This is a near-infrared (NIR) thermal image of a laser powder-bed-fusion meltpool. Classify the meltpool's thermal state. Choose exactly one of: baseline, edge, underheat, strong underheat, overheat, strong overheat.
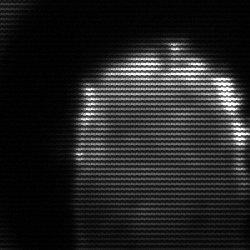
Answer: baseline